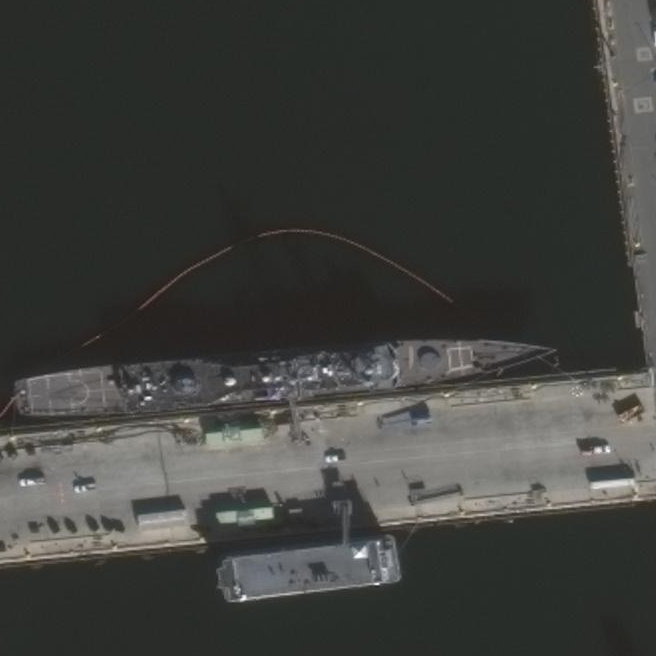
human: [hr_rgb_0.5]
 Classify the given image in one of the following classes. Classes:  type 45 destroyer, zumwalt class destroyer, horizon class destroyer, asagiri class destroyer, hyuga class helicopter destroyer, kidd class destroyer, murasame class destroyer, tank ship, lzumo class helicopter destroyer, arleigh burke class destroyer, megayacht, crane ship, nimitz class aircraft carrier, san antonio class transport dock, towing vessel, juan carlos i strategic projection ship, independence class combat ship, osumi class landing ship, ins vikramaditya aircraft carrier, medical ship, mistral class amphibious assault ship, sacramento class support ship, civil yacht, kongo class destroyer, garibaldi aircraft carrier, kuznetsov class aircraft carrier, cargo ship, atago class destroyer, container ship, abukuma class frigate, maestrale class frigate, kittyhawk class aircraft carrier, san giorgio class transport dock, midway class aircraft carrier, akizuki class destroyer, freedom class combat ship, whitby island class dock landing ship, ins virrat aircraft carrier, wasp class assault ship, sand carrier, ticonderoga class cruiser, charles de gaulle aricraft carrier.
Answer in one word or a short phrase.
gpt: Ticonderoga class cruiser